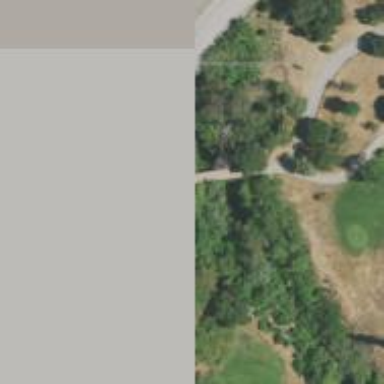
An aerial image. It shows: Service road on bridge for golf carts.